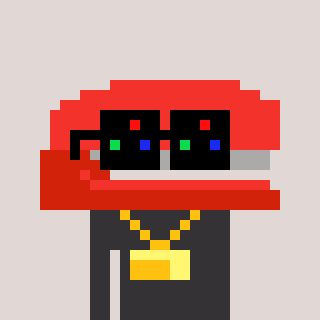
a pixel art character with square black sunglasses, a stapler-shaped head and a grayscale-colored body on a warm background